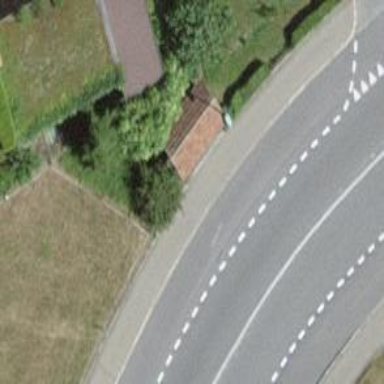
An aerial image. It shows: Post box.